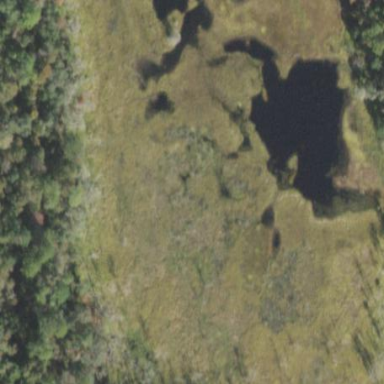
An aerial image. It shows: Swamp in wetland area.